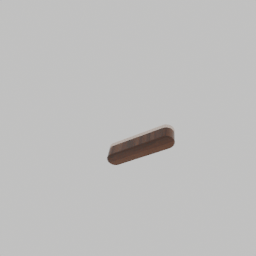
Label: furniture